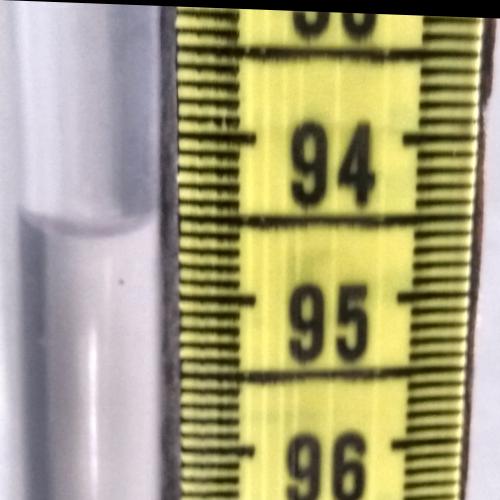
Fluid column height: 94.6 cm